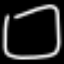
Label: square